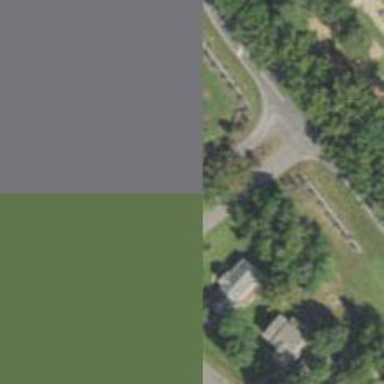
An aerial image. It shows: Driveway.